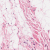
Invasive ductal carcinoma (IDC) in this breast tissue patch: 0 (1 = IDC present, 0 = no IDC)